Interaction volume radius: 10 \u00c5
Interaction volume height: 25 \u00c5
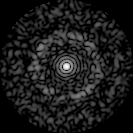
Disorder parameter: 0.847